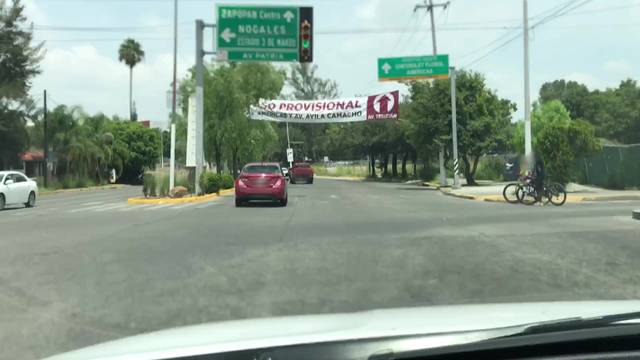
Region: Mexico
Coordinates: 20.712, -103.381